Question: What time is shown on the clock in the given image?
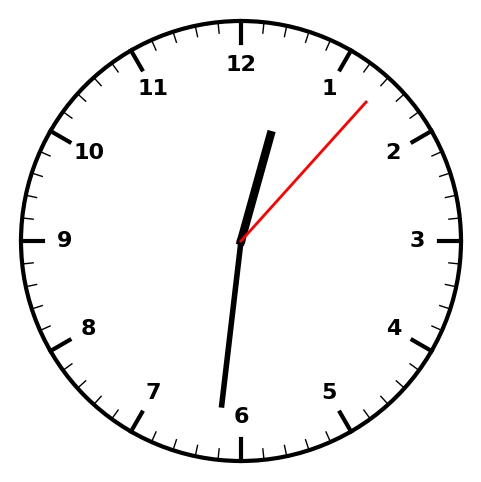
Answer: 12:31:07